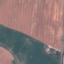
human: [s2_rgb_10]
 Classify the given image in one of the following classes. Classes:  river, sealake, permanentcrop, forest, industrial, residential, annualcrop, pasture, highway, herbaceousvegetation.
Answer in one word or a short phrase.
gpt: AnnualCrop